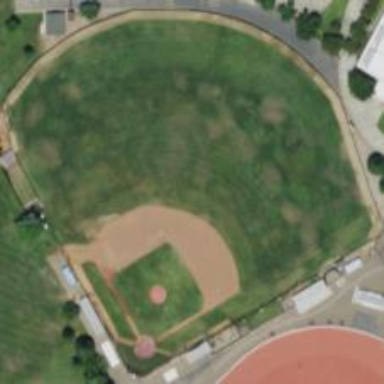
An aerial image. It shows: Baseball pitch for leisure and sports activities.